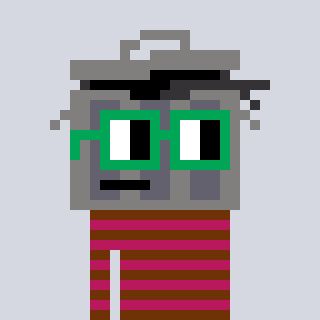
a pixel art character with square green glasses, a trashcan-shaped head and a darkpink-colored body on a cool background